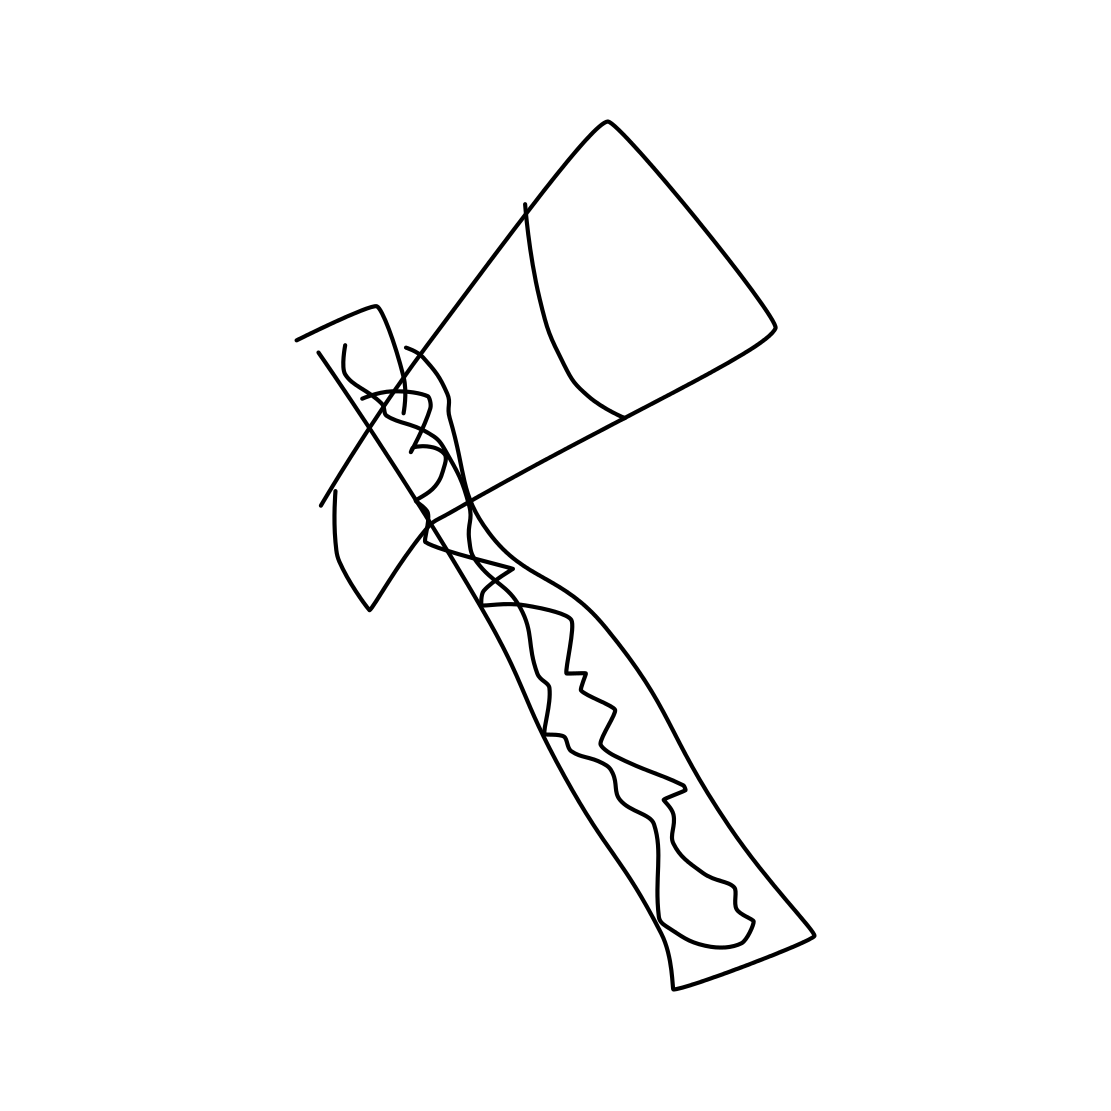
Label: axe